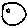
Label: moon